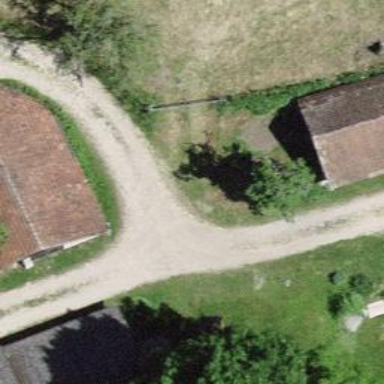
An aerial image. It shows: Unpaved track road.